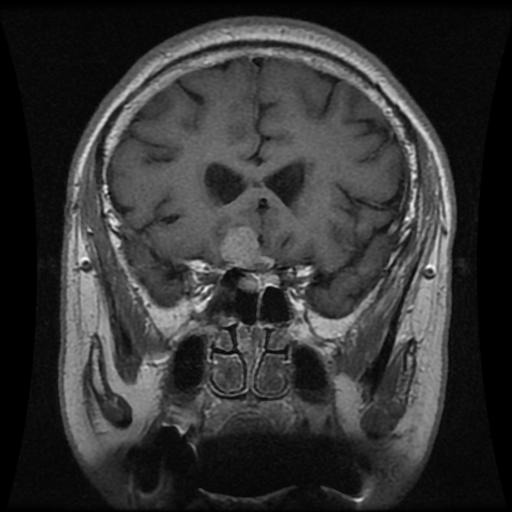
Label: pituitary